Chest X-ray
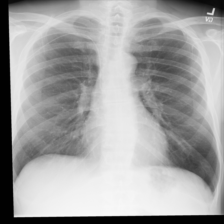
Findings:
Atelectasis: negative
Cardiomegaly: negative
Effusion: negative
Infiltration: negative
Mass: negative
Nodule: negative
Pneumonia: negative
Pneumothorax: negative
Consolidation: negative
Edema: negative
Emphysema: negative
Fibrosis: negative
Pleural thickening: negative
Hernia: negative